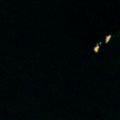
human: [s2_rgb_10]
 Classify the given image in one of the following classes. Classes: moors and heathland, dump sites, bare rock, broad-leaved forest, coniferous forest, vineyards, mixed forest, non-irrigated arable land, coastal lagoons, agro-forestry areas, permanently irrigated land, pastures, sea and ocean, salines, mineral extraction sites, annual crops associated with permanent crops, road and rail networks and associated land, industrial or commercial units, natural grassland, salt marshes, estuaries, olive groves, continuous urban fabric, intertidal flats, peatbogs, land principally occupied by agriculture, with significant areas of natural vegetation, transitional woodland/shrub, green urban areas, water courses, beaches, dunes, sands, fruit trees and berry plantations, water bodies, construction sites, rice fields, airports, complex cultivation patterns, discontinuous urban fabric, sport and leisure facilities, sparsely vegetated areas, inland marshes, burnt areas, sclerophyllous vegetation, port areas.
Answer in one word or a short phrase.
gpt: sea and ocean